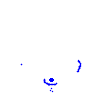
Particle: pion